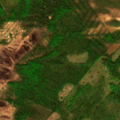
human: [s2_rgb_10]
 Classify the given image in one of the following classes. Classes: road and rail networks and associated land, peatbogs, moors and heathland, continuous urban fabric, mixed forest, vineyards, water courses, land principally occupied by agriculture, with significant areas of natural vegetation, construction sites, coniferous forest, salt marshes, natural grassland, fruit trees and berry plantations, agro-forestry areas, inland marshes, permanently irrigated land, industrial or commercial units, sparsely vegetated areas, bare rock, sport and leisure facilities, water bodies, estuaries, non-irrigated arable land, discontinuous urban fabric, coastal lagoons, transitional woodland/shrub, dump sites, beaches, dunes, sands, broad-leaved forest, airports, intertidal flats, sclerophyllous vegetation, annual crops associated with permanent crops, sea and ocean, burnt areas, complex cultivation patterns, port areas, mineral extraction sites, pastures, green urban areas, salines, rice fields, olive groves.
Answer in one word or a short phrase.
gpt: mixed forest, transitional woodland/shrub